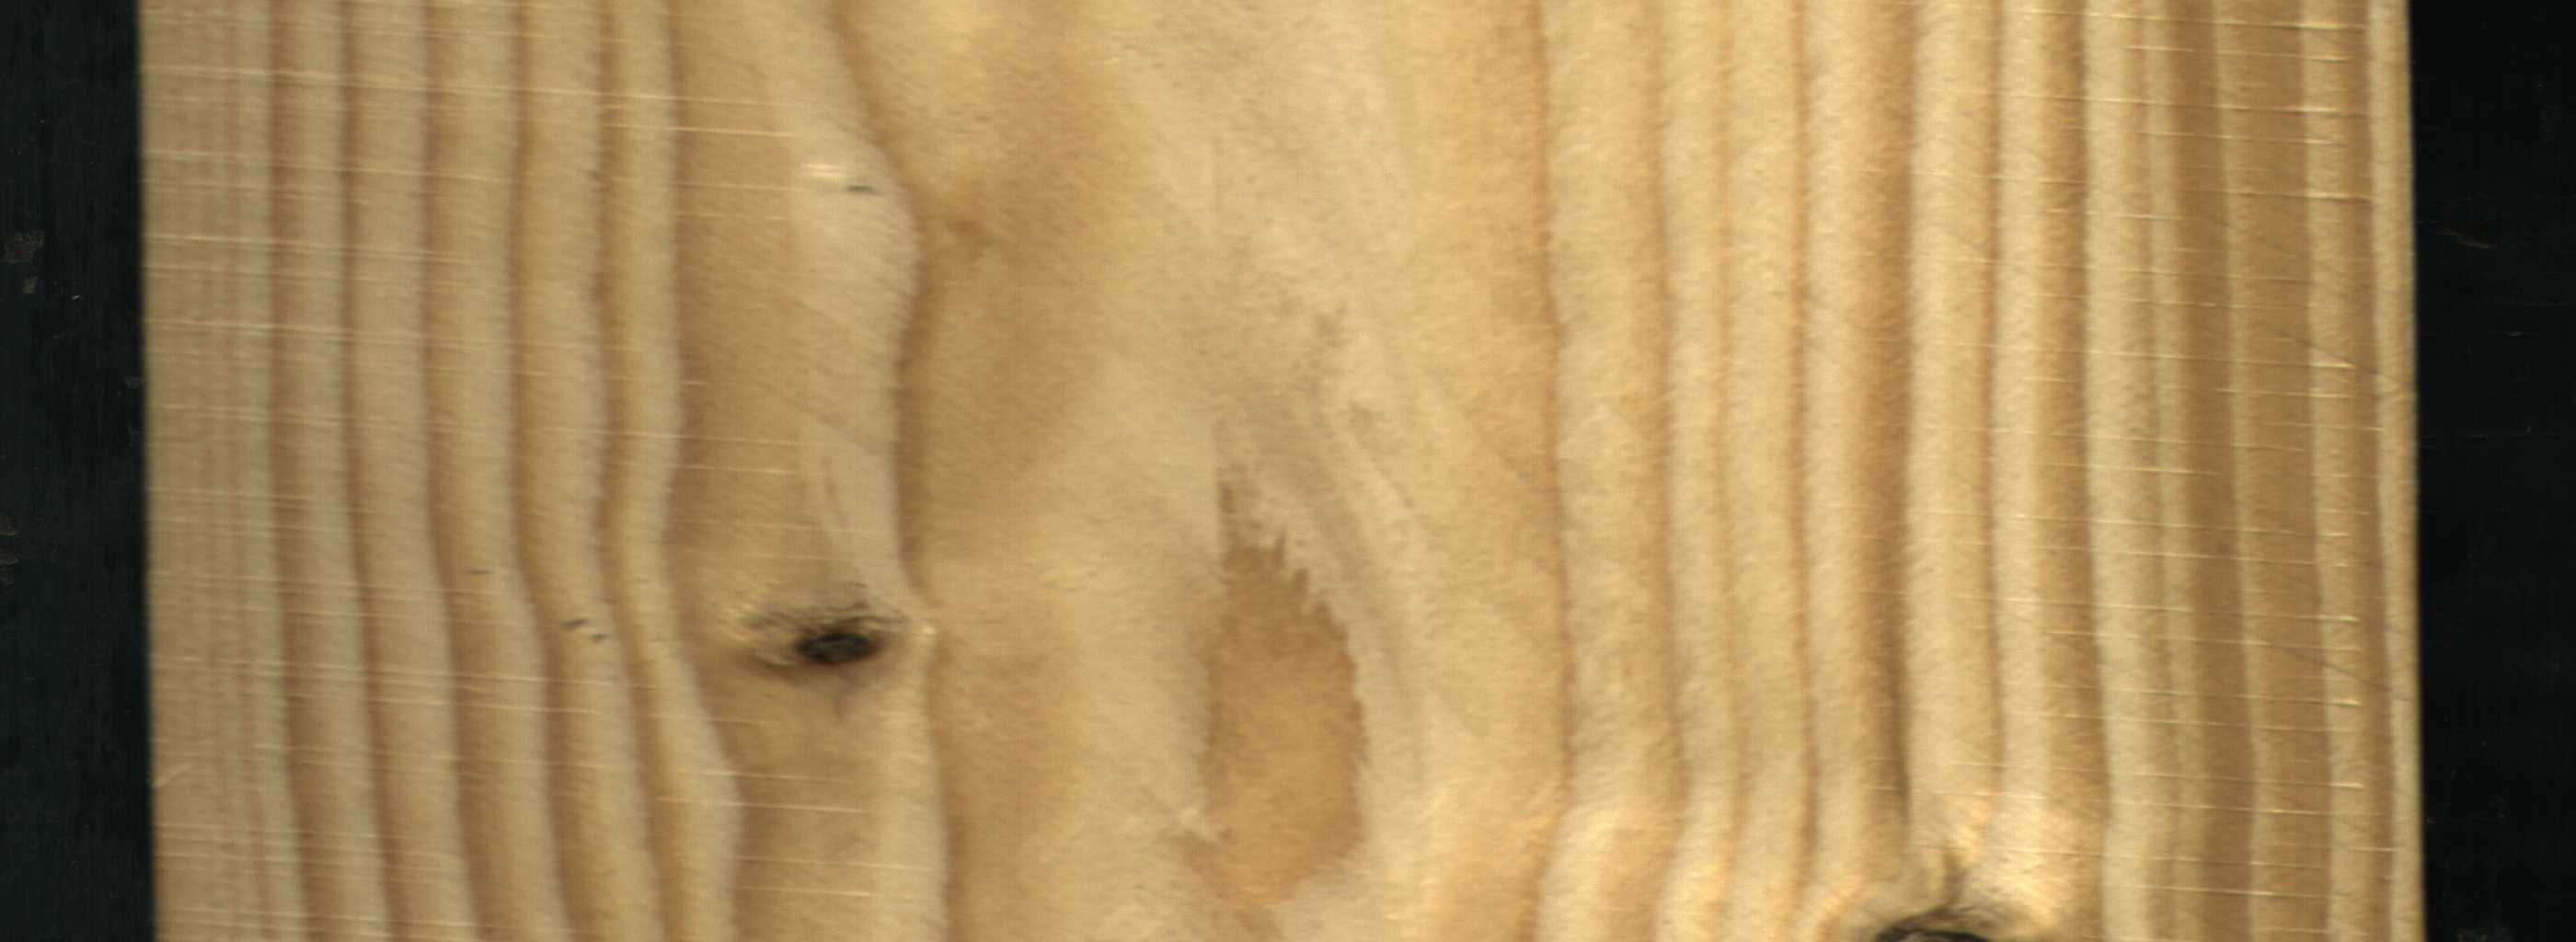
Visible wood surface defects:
Dead_Knot
Dead_Knot